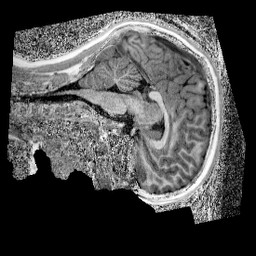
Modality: UNIT1_denoised
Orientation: sagittal
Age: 9
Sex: male
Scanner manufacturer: siemens
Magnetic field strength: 3 T
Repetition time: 4 s
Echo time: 0.00299 s